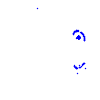
Particle: proton